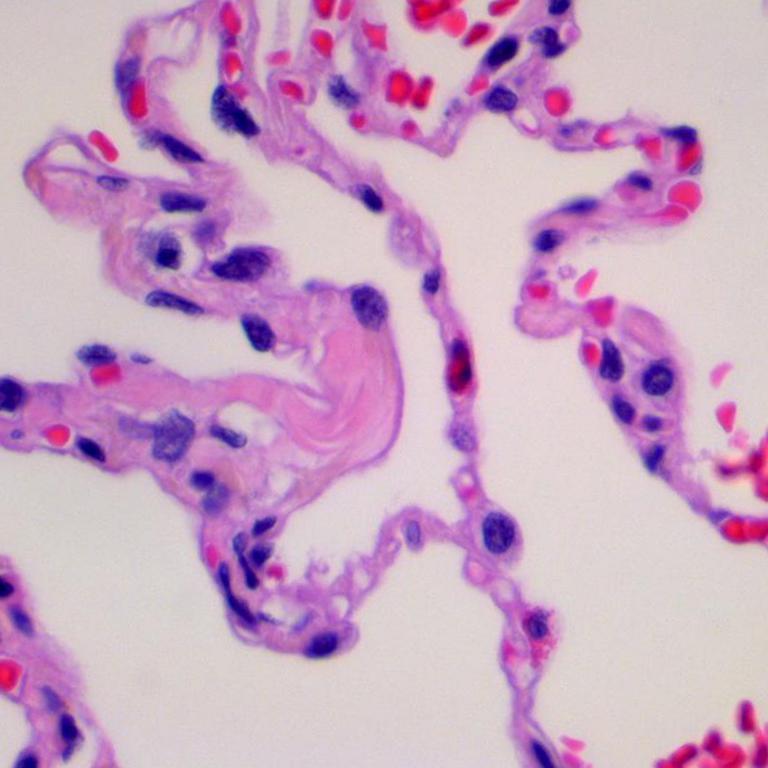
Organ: lung
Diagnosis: benign